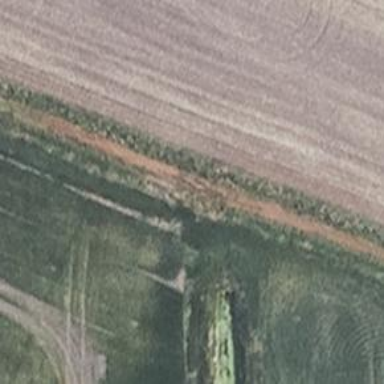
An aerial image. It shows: Culvert tunnel.